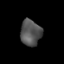
Tissue: lung
Cell type: Others
Senescence score: 0.2053
Nuclear area (px): 524
Mean DAPI intensity: 84.137